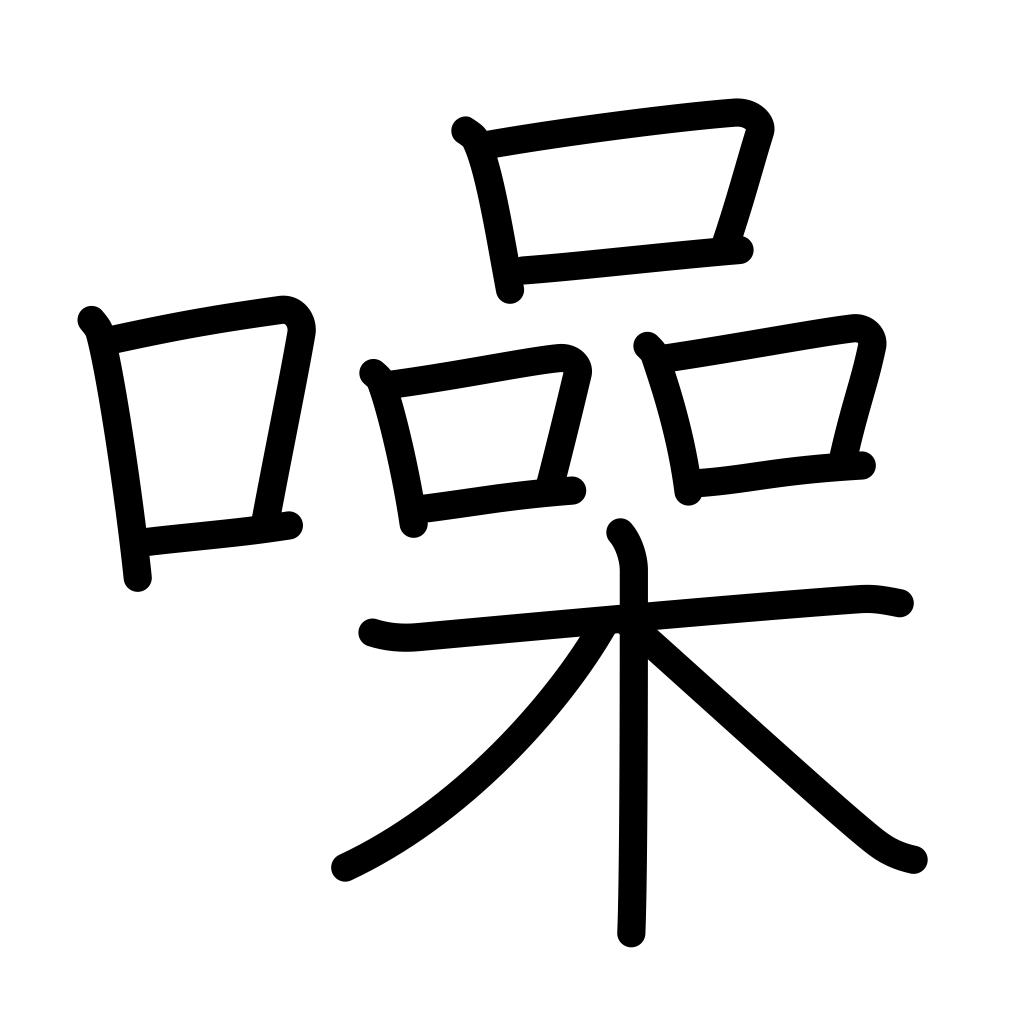
Meaning: be noisy